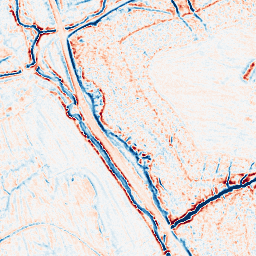
Category: edge_preserving
Decomposition family: bilateral
Decomposition parameters: d: 9
sigma_color: 150
sigma_space: 50
Upsampling method: bspline
Upsampling parameters: scale: 2
Upsampling scale: 2